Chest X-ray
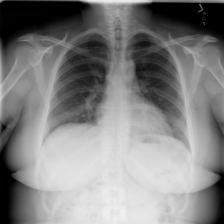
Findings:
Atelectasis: negative
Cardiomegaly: negative
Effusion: negative
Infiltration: negative
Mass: negative
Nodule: negative
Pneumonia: negative
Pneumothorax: negative
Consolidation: negative
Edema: negative
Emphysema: negative
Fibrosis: negative
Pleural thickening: negative
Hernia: negative